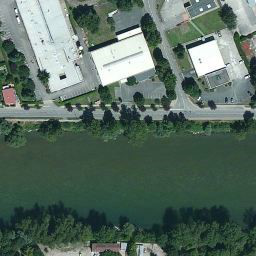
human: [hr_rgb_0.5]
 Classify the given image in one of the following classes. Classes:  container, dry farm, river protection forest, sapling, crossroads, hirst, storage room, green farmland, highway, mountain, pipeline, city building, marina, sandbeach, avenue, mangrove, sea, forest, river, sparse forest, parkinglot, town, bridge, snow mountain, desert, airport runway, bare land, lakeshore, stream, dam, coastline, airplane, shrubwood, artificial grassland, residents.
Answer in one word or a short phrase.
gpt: river